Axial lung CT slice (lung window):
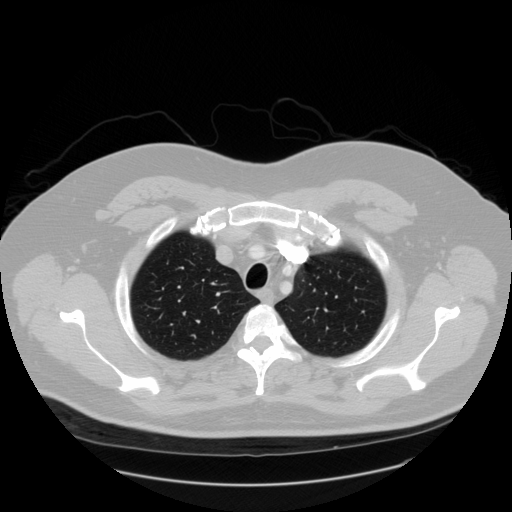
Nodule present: no